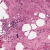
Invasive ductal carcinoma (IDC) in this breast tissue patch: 0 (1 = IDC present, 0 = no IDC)